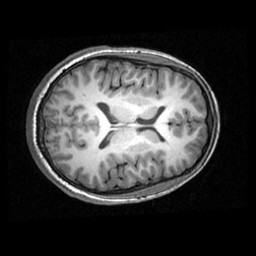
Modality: T1w
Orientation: axial
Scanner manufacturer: ge
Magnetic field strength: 3 T
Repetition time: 0.009036 s
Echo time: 0.00184 s